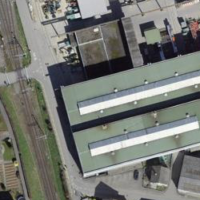
EUNIS habitat code: 54
Species observed at this site:
Carpinus betulus